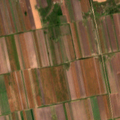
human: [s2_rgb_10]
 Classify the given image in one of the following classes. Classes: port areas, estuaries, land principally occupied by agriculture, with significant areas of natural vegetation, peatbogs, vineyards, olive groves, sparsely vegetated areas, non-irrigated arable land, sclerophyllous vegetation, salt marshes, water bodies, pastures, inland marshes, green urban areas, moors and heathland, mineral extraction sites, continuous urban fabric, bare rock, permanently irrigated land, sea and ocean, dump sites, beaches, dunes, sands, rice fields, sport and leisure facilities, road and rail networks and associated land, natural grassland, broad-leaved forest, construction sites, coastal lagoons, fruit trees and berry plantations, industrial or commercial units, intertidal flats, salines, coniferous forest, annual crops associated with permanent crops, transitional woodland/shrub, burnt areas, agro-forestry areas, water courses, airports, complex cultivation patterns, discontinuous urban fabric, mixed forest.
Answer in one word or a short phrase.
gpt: non-irrigated arable land